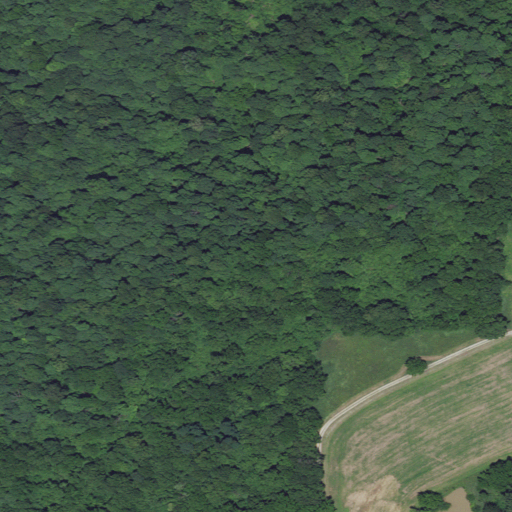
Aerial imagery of mountain in Missouri named Davis Knob containing deciduous forest, pasture, open development, cultivated crops, and mixed forest